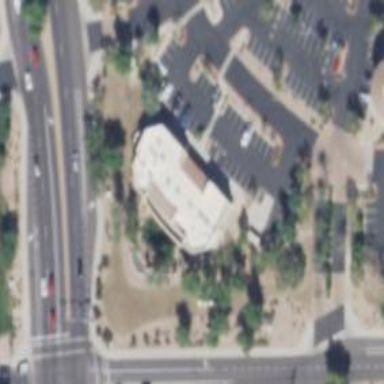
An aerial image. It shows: Pharmacy providing healthcare services.